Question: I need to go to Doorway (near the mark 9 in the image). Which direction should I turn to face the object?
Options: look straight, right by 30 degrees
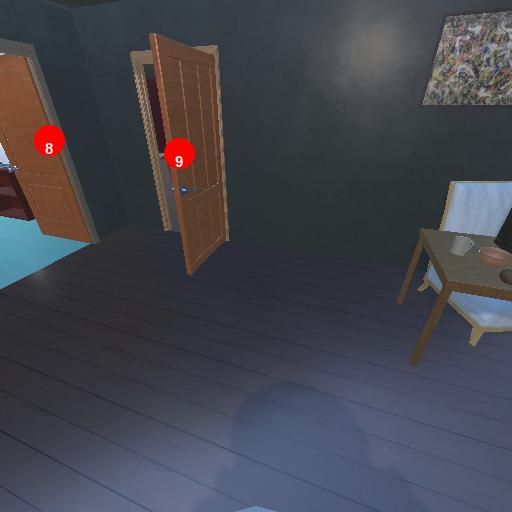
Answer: look straight